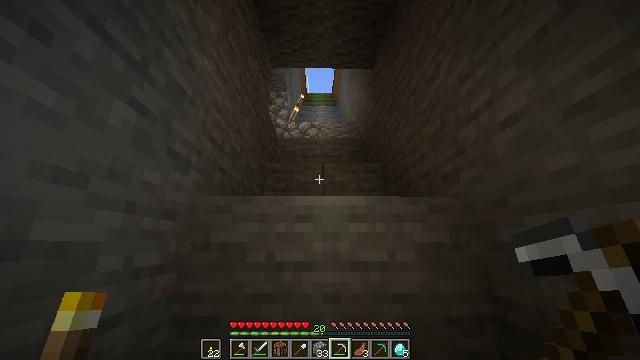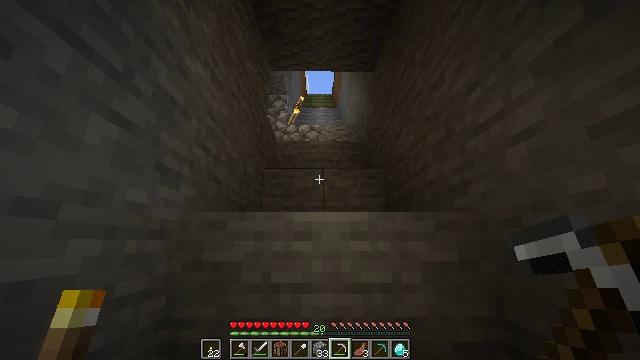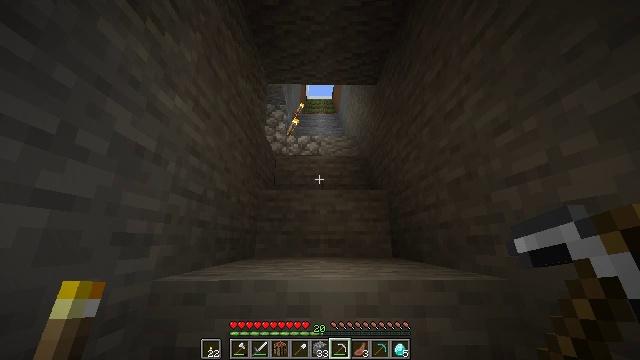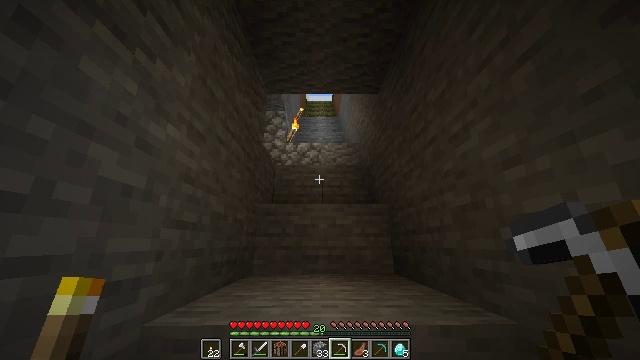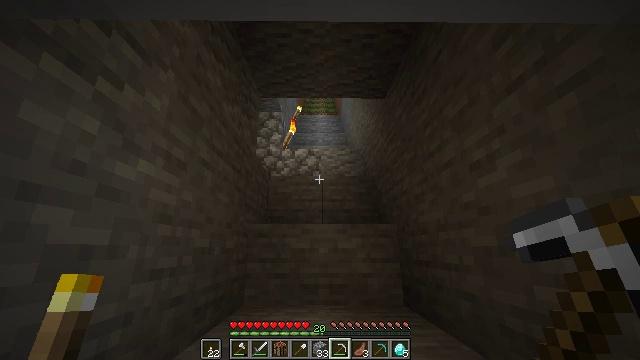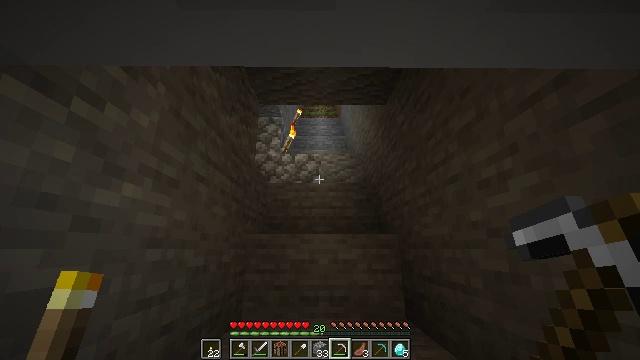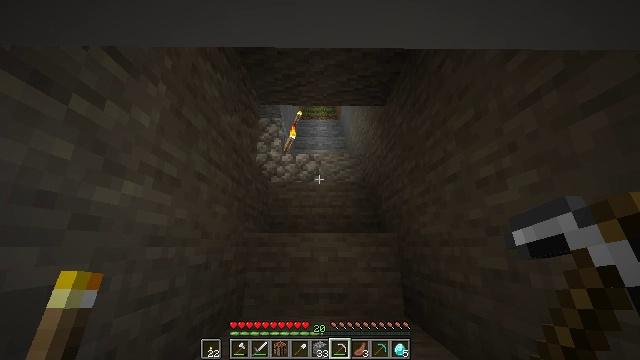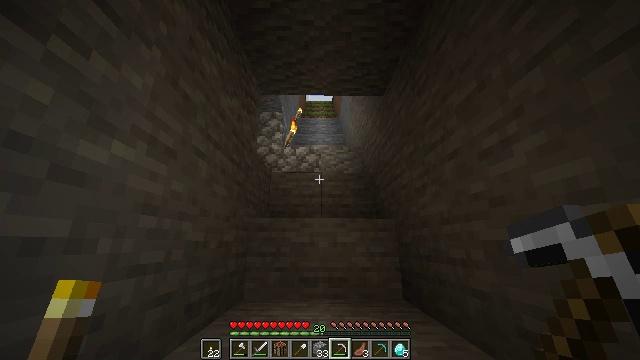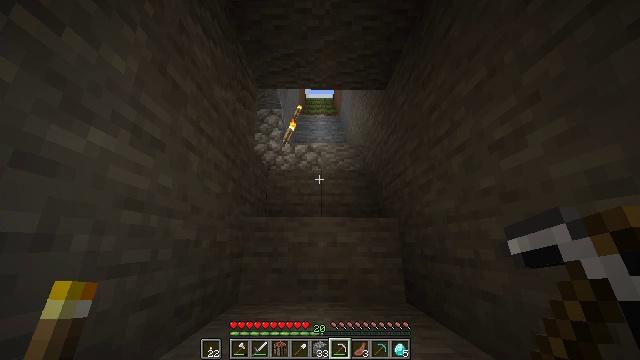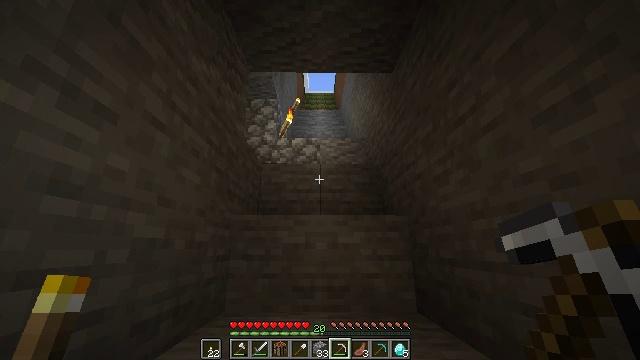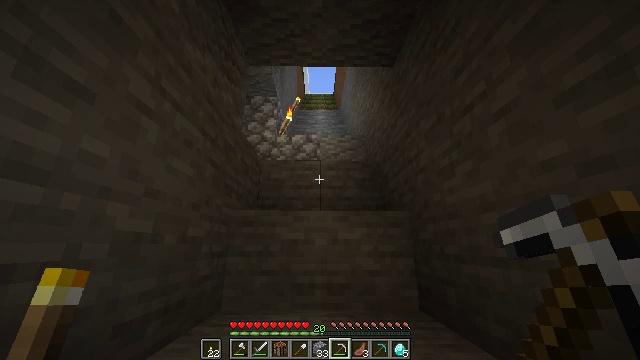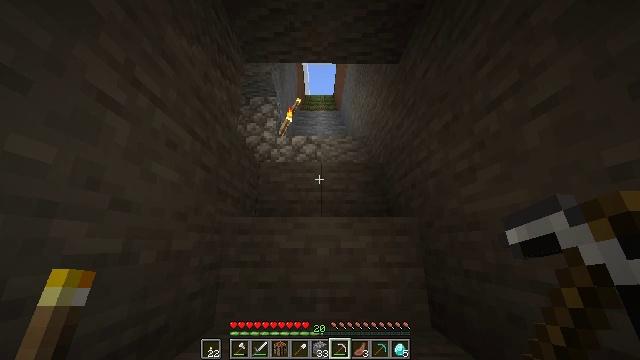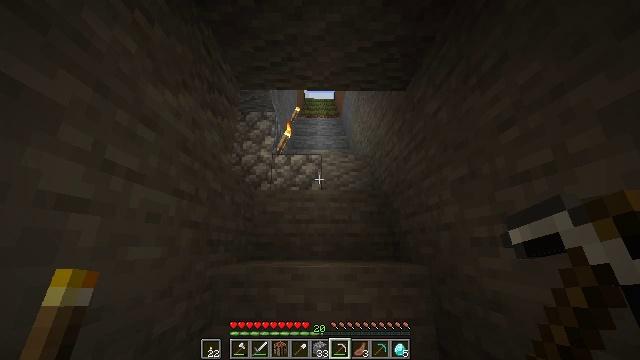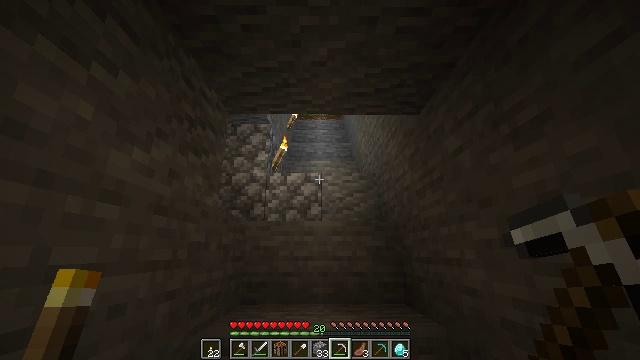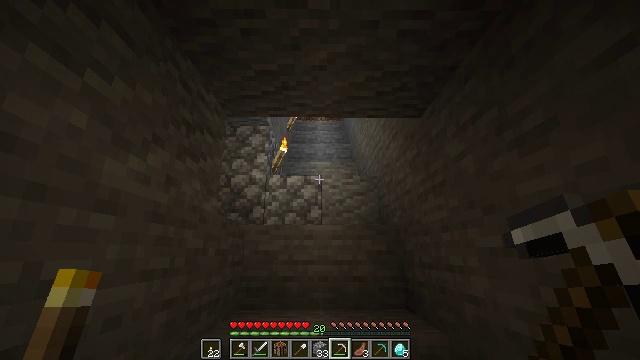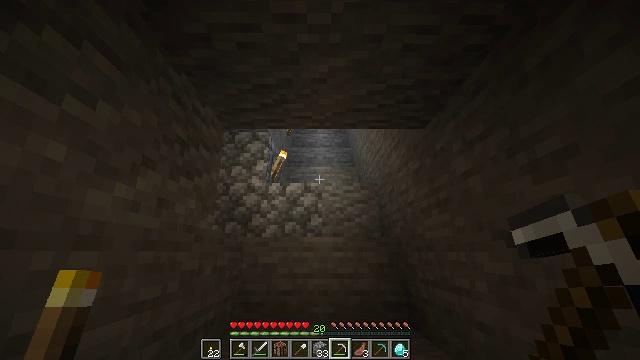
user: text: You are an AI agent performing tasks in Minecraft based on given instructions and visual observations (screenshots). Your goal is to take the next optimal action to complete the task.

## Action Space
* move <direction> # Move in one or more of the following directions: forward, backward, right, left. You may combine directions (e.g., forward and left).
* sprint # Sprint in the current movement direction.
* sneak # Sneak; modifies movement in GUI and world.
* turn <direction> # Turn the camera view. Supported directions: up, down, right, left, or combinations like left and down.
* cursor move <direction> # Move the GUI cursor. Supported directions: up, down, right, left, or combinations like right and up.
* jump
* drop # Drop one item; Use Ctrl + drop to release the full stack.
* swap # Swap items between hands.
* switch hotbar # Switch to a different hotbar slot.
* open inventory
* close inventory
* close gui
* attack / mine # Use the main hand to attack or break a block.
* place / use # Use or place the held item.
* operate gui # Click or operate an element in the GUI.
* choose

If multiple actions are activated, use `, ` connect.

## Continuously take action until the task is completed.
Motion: motion action
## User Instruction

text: Break the blast furnace block.
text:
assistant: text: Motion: move forward, sprint, jump
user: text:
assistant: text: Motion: move forward, sprint, jump
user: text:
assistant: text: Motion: move forward, sprint, jump
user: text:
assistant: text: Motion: move forward, sprint, jump
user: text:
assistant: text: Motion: move forward, sprint, jump
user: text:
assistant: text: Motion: move forward, sprint, jump
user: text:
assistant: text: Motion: move forward, sprint, jump
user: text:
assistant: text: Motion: move forward, sprint, jump
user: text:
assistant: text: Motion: move forward, sprint, jump
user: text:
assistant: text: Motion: move forward, sprint, jump
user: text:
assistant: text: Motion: move forward, sprint, jump
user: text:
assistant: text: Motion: move forward, sprint, jump
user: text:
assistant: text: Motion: move forward, sprint, jump
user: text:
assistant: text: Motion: move forward, sprint, jump
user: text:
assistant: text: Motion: move forward, sprint, jump
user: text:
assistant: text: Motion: move forward, sprint, jump
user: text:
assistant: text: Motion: move forward, sprint, jump
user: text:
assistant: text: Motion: move forward, sprint, jump
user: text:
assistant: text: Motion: move forward, sprint, jump
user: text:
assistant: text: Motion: move forward, sprint, jump
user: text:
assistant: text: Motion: move forward, sprint, jump
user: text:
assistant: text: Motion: move forward, sprint, jump
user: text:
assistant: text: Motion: move forward, sprint, jump
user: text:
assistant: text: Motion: move forward, sprint, jump
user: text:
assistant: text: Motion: move forward, sprint, jump
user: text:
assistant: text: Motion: move forward, sprint, jump
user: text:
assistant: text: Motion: move forward, sprint, jump
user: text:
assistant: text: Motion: move forward, sprint, jump
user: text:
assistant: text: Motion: move forward, sprint, jump
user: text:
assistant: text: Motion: move forward, sprint, jump